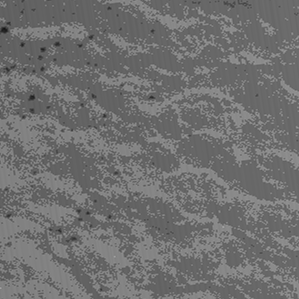
Label: frost